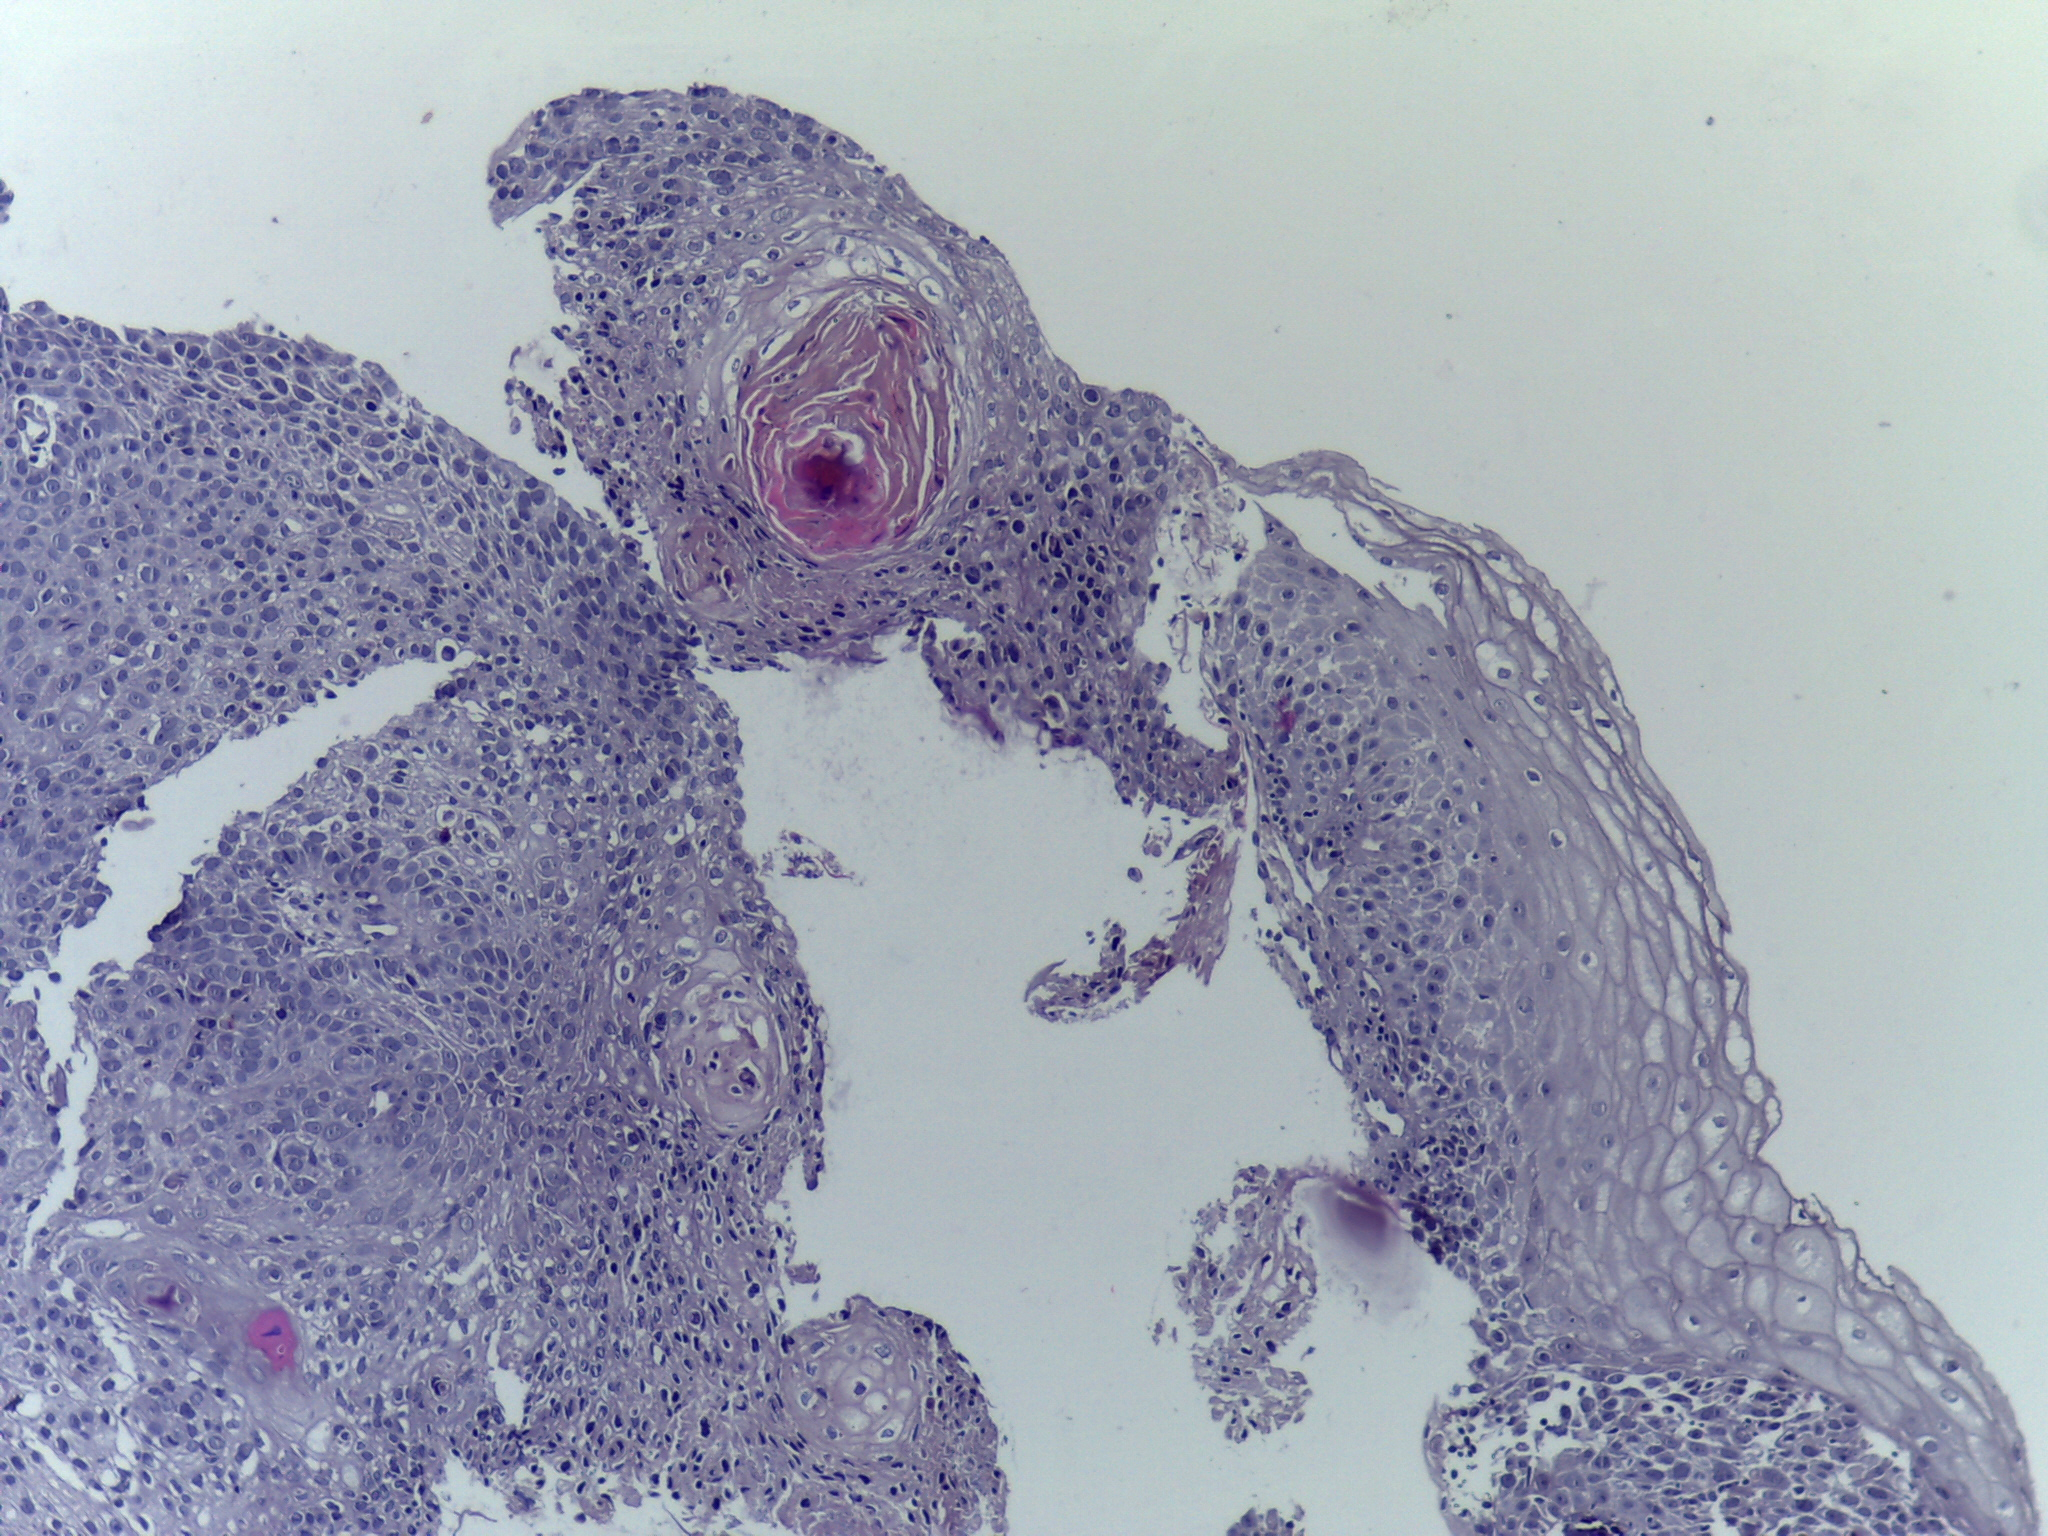
Diagnosis: OSCC